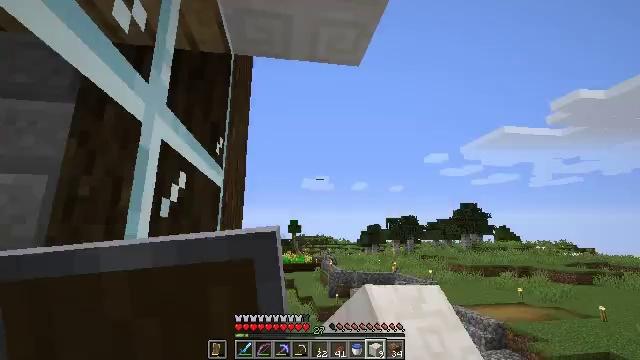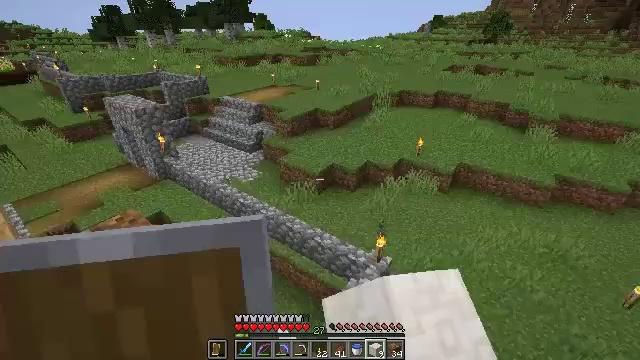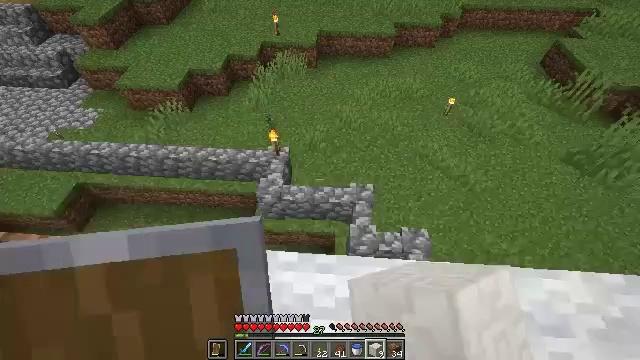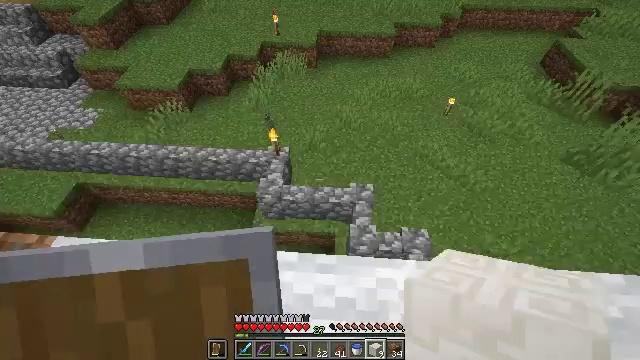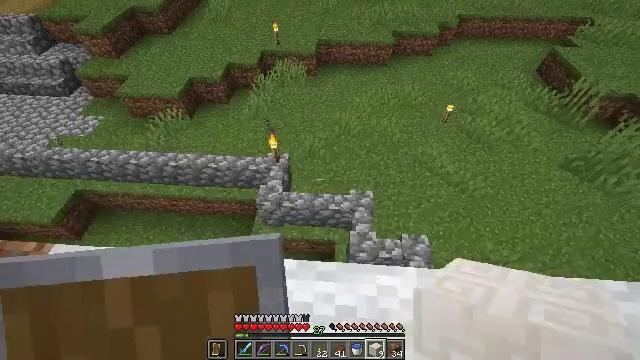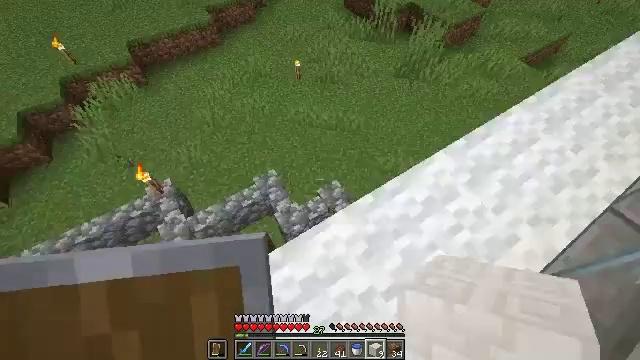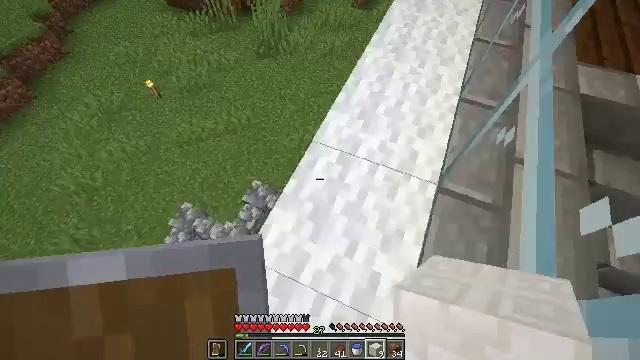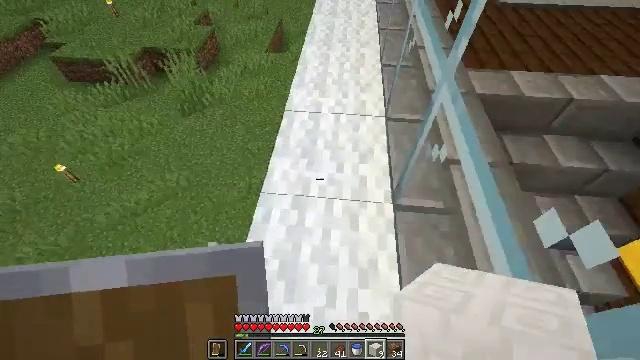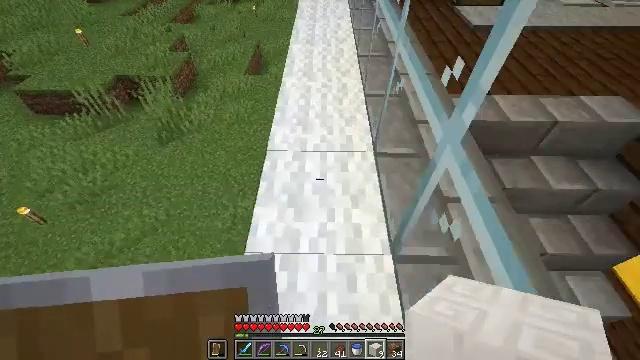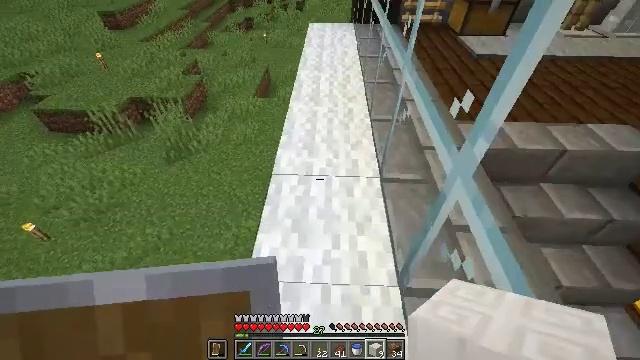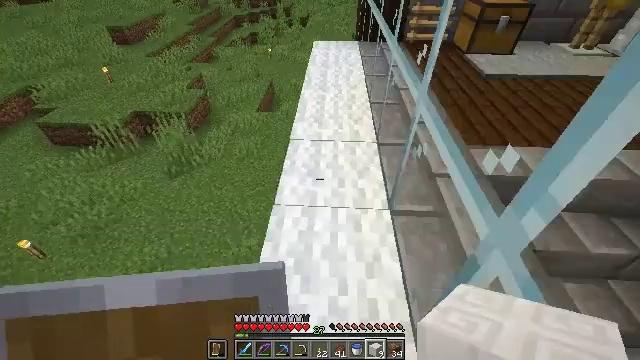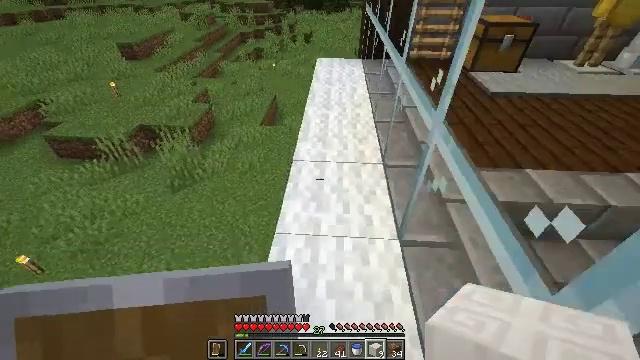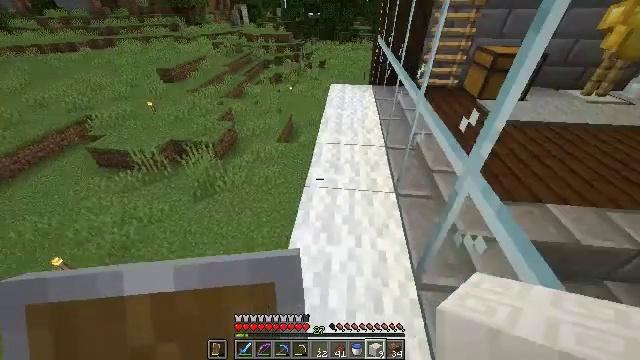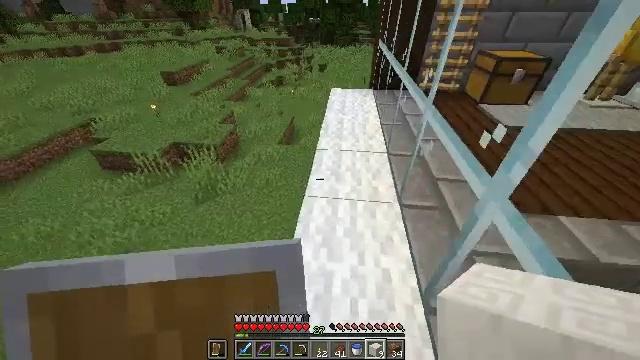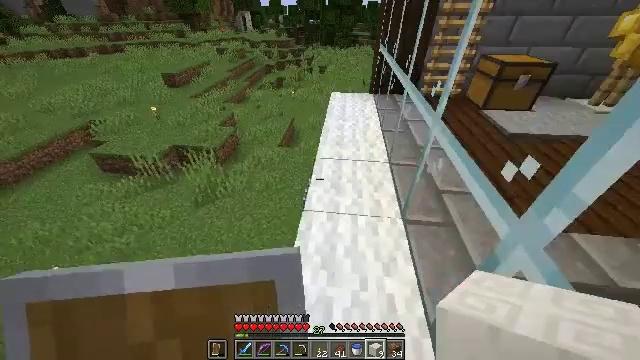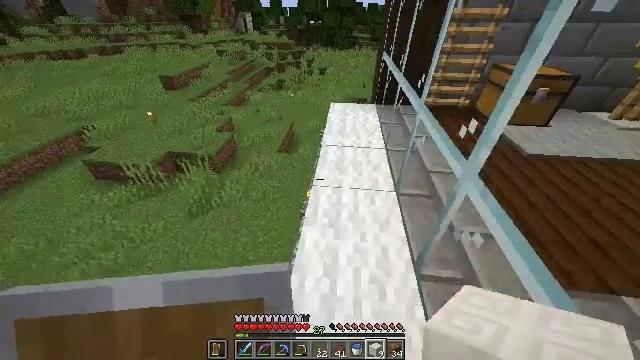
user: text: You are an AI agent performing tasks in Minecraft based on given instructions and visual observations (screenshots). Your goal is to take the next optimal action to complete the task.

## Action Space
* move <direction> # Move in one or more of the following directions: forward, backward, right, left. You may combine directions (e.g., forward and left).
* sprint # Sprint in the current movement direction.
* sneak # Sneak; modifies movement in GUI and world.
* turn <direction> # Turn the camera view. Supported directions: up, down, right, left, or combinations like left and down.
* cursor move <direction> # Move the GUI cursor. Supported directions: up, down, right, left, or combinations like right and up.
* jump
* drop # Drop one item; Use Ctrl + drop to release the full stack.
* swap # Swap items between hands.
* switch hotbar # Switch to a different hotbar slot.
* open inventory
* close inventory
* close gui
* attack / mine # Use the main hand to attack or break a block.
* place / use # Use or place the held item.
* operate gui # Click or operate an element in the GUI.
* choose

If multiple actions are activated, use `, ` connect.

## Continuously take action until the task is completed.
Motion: motion action
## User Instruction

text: Retrieve white wool from a structure.
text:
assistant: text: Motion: turn right and down
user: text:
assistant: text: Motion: turn right and down
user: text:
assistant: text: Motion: no_op
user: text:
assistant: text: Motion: turn up
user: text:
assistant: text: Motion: turn right and down
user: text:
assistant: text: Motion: move forward, turn right and down
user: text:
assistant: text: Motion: move forward, turn right and up
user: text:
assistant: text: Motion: move forward, turn right and up
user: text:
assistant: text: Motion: move forward, turn left and up
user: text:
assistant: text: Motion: move forward, sprint, turn up
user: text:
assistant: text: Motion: move forward, sprint, turn up
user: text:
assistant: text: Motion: move forward, turn left and up
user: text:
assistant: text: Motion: move forward
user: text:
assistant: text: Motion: move forward
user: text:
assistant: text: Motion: move forward
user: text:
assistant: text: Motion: move forward, turn right
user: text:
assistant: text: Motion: move forward
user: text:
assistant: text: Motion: move forward
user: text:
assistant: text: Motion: move forward
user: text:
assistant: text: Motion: move forward
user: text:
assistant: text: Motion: move forward
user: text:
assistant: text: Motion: move forward, turn right and down
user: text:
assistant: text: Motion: move forward, turn right and down
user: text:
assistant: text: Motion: move forward, turn right and down
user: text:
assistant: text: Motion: move forward, turn down
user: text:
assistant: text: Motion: move forward, turn down
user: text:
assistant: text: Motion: move forward, turn right and down
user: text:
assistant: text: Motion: move forward, turn right and down
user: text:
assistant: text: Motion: sneak
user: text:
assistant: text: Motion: sneak, turn right and down